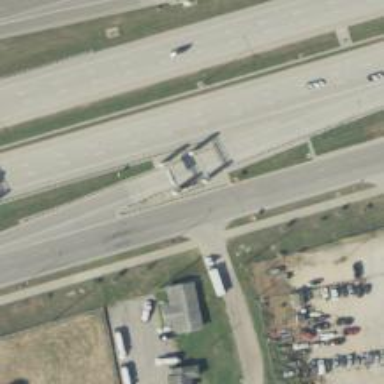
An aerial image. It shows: Toll gantry on the road.